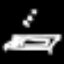
Label: bed